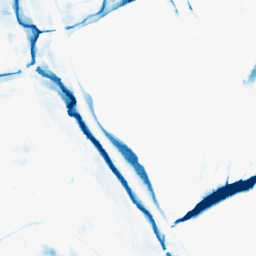
Category: morphological
Decomposition family: morphological_square
Decomposition parameters: operation: closing
size: 20
Upsampling method: sinc_blackman
Upsampling parameters: scale: 4
kernel_size: 8
Upsampling scale: 4